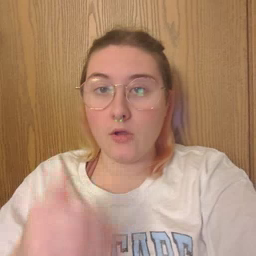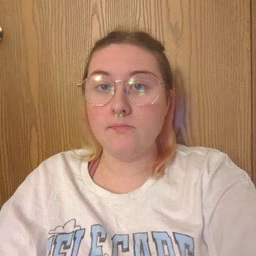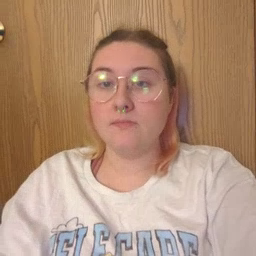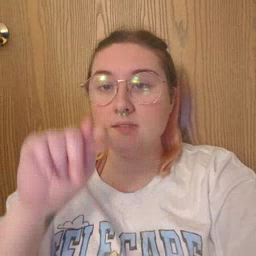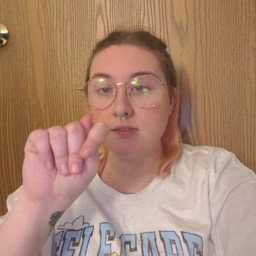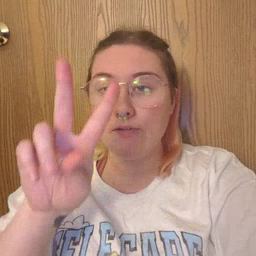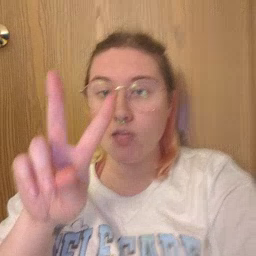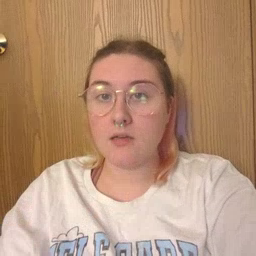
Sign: TV